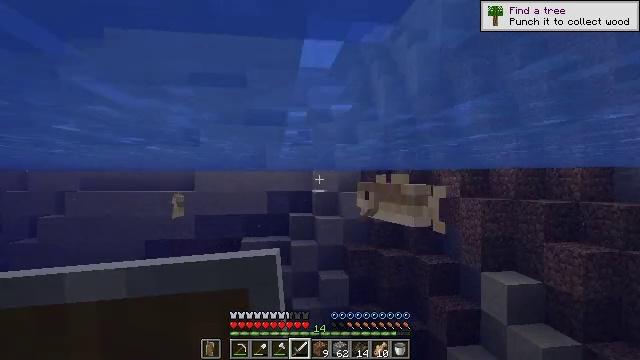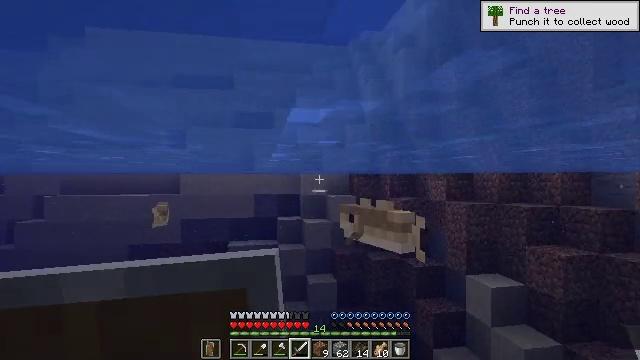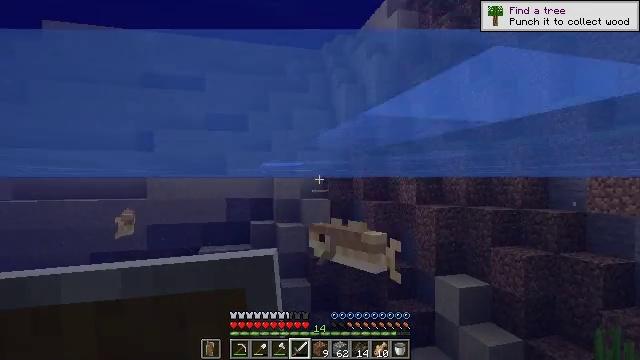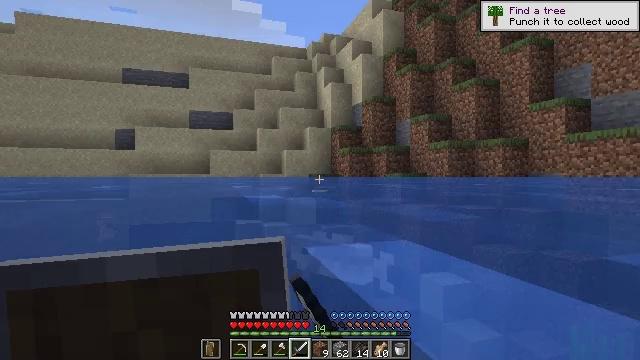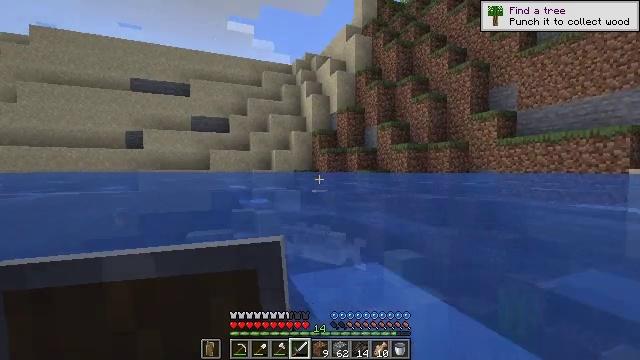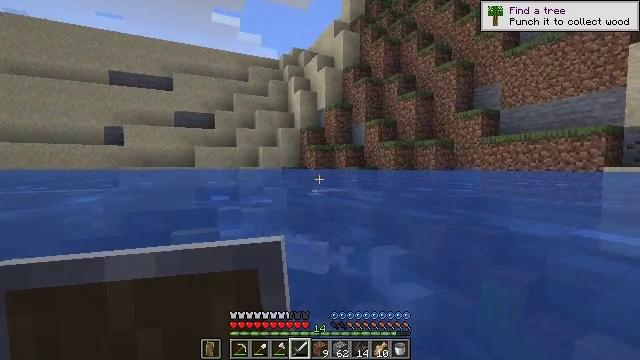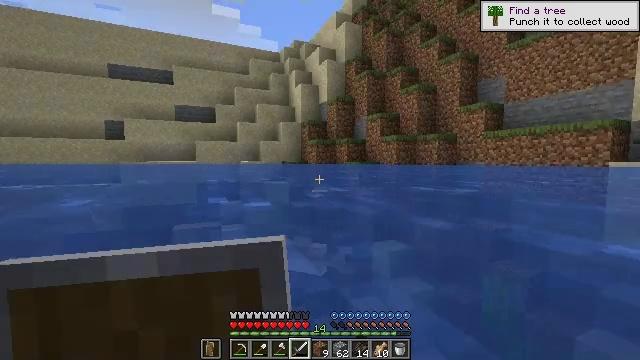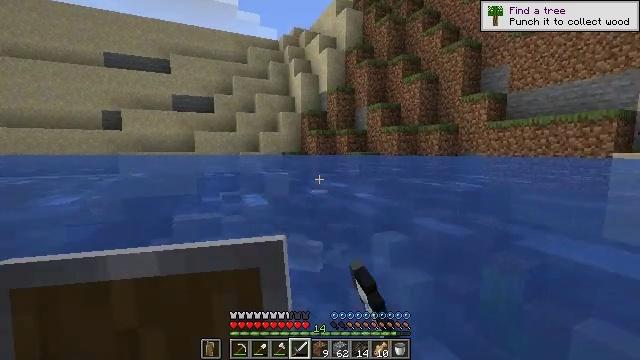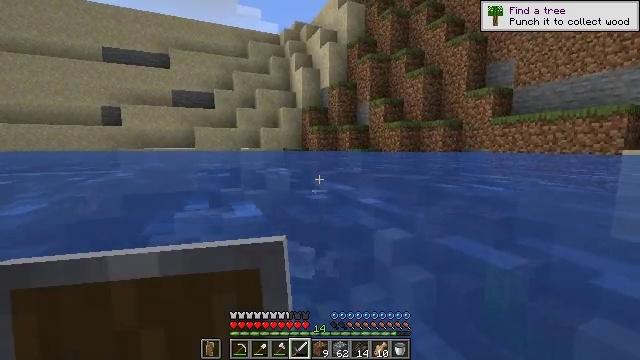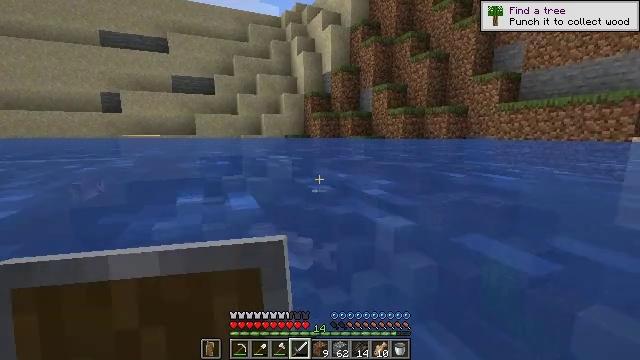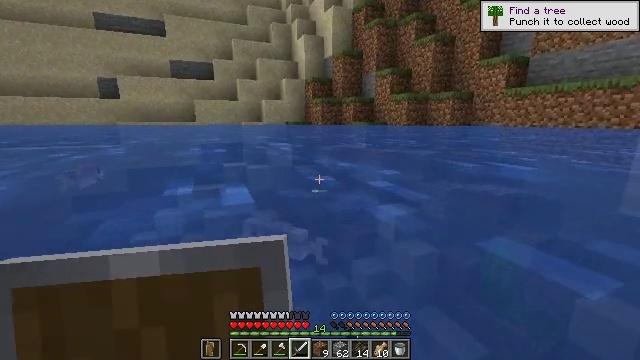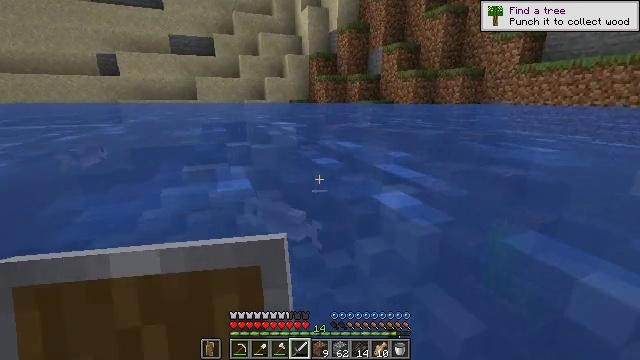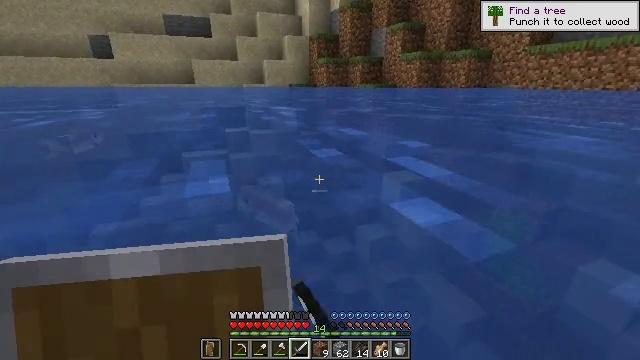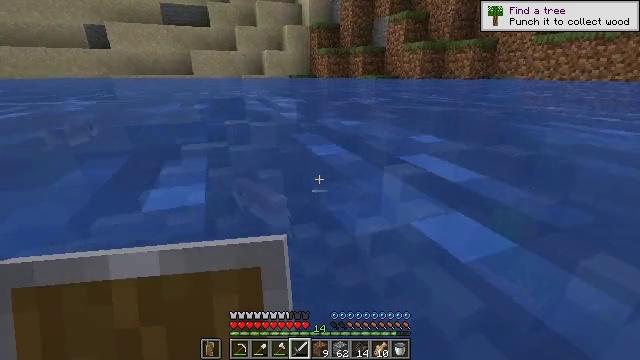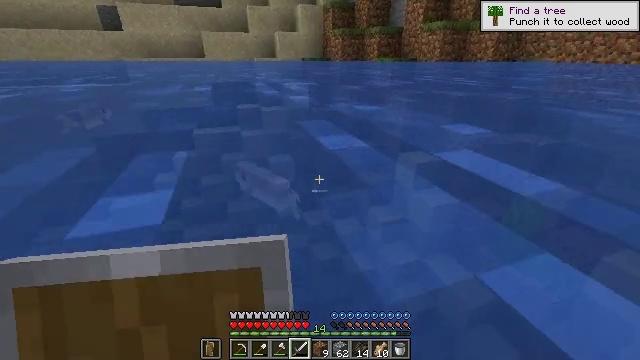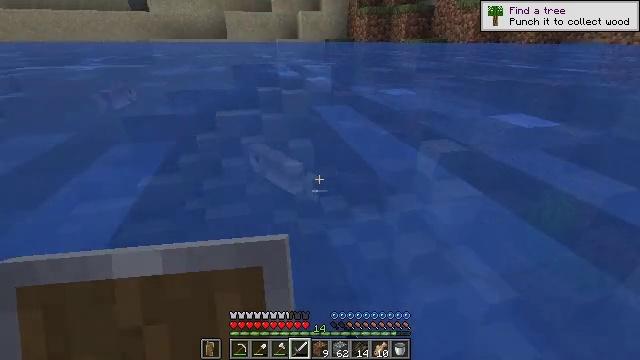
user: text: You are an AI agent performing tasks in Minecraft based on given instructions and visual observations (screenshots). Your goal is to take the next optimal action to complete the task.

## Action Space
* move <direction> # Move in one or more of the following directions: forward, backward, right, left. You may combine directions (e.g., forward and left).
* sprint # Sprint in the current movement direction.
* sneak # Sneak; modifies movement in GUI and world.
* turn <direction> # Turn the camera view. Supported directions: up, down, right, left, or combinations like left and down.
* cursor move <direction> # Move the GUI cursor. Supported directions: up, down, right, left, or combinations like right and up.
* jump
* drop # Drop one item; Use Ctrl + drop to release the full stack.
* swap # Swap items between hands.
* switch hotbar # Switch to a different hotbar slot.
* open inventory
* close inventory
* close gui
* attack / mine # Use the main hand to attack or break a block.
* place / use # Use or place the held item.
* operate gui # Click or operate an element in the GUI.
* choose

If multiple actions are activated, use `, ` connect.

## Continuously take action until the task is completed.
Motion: motion action
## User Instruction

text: Kill the cod.
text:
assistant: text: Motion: turn right, jump
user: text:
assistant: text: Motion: turn right, attack / mine
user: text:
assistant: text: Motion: move forward, turn right, attack / mine
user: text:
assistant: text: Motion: move forward, turn right and down, attack / mine
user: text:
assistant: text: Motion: move forward, turn right
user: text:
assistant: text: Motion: move forward, turn down, attack / mine
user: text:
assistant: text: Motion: move forward, turn down, attack / mine
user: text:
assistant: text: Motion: move forward, attack / mine
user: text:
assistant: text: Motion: move forward, turn down
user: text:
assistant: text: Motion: move forward, turn down
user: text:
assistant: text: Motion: move forward, turn down, attack / mine
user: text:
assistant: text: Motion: move forward, turn down, attack / mine
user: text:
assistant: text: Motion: move forward, turn down, attack / mine
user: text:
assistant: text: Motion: move forward, turn left and down, attack / mine
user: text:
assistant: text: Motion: move forward, turn left and down
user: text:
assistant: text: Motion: move forward, turn left and down, attack / mine
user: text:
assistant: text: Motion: move forward, turn left, attack / mine
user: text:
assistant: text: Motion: move forward, turn left and up, attack / mine
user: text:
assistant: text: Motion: move forward, turn left and up
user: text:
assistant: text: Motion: move forward, turn left, attack / mine
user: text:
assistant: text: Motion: move forward, attack / mine
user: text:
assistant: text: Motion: move forward, attack / mine
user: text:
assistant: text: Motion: move forward, attack / mine
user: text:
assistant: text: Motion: move forward, turn up
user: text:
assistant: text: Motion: move forward, turn left and up
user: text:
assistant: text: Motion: move forward, turn left and up, attack / mine
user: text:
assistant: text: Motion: move forward, turn left and up, attack / mine
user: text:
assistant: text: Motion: move forward, turn left and up, attack / mine
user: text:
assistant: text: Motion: move forward, turn left and up
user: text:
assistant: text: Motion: move forward, attack / mine